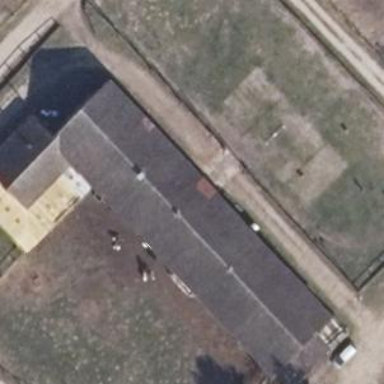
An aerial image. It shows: Farm auxiliary building.